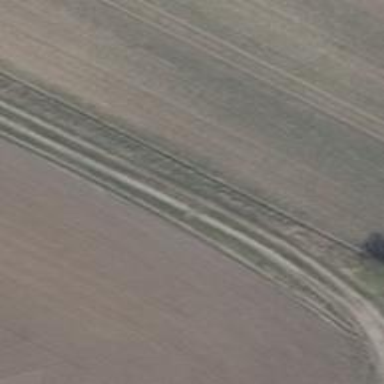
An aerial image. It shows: Grass track with grade4 surface.